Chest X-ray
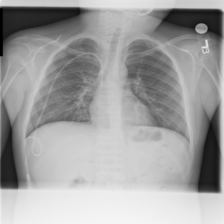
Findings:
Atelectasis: negative
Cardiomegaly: negative
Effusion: negative
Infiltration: negative
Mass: negative
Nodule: negative
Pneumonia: negative
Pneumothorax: negative
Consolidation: negative
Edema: negative
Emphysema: negative
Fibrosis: negative
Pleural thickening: negative
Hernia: negative